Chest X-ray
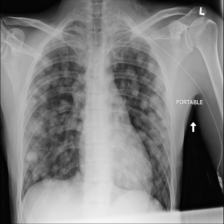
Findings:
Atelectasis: negative
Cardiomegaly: negative
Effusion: negative
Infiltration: negative
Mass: negative
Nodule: positive
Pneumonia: negative
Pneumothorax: negative
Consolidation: negative
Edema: negative
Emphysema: negative
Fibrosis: negative
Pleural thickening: negative
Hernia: negative